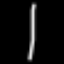
Label: The Eiffel Tower